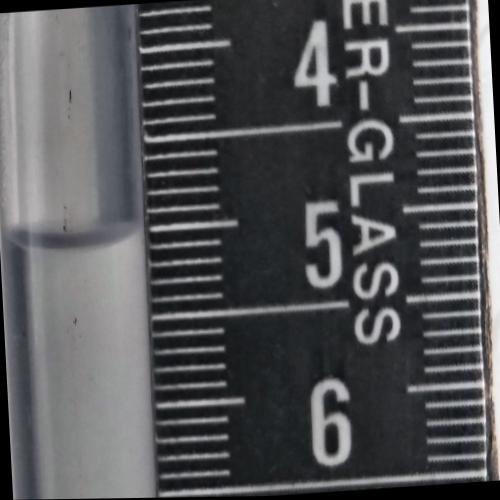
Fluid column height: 5.0 cm